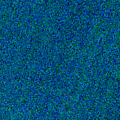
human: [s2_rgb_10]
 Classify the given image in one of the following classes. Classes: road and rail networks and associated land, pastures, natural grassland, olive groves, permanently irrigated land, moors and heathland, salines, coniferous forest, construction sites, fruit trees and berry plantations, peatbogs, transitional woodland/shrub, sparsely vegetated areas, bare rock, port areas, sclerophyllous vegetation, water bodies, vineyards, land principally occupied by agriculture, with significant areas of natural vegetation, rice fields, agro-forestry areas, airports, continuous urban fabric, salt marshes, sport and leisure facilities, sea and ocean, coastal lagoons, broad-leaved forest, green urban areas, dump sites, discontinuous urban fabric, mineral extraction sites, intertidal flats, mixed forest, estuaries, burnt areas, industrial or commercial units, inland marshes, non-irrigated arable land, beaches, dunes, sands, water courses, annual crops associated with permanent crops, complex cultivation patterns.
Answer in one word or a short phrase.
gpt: sea and ocean